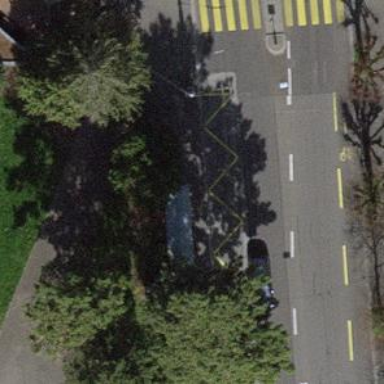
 serving as platform for public transportation."